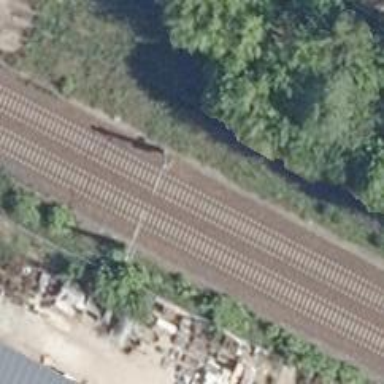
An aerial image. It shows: Railway with electrified contact lines.